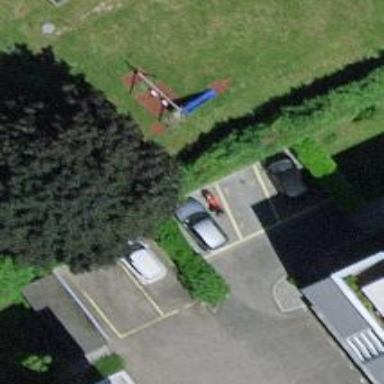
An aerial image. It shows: Parking area with asphalt surface. It is street-side parking with diagonal orientation.